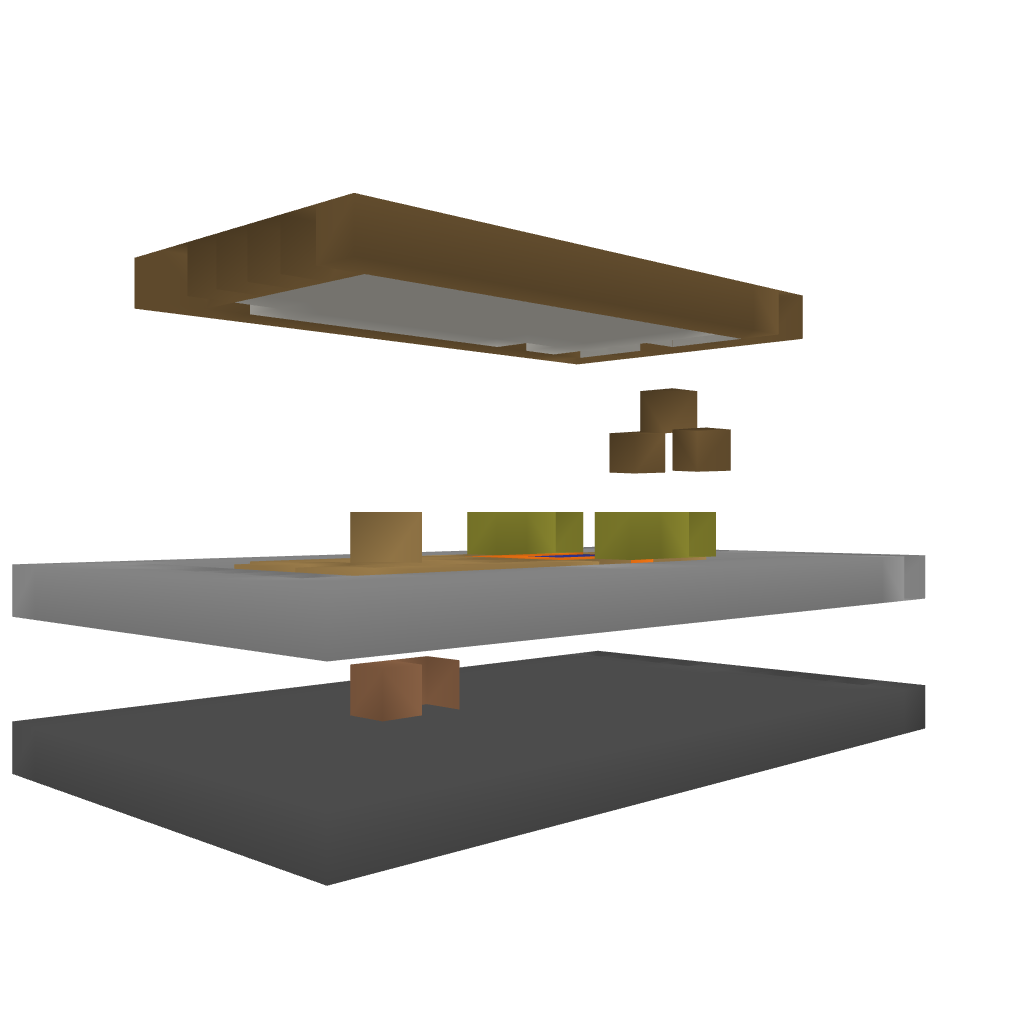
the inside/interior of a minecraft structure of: Office